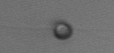
Label: nanoplankton_mix